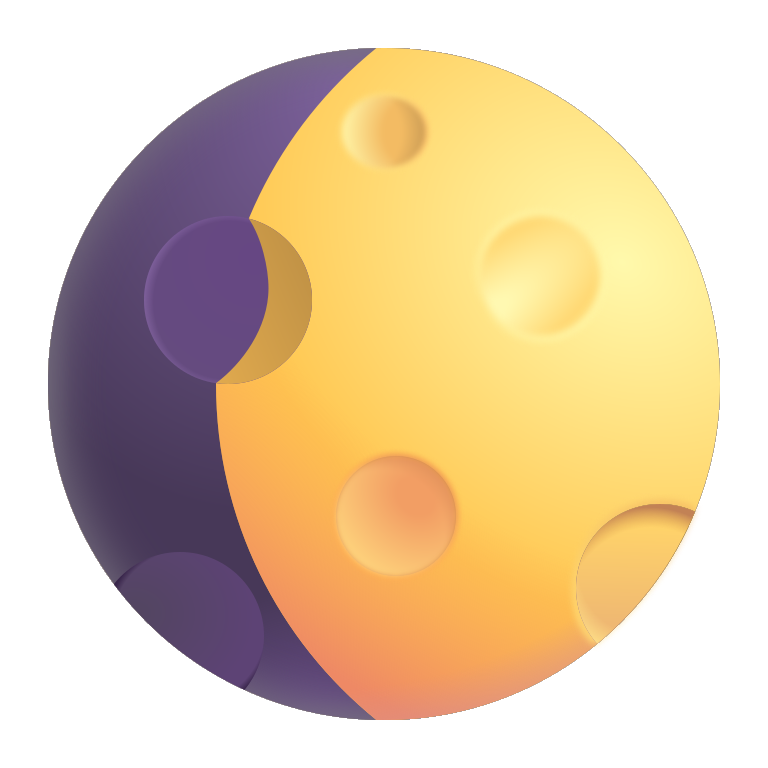
waxing gibbous moon color